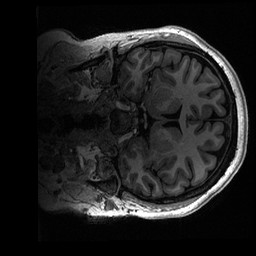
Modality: T1w
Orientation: coronal
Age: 21
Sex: female
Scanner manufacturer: ge
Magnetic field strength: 3 T
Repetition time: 0.006952 s
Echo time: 0.00292 s